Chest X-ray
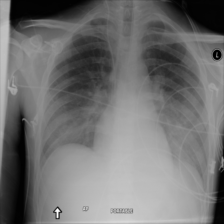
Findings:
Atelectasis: negative
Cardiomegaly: negative
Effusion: negative
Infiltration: positive
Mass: negative
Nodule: negative
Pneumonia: negative
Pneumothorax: negative
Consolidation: negative
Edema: negative
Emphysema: negative
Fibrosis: negative
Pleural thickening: negative
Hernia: negative